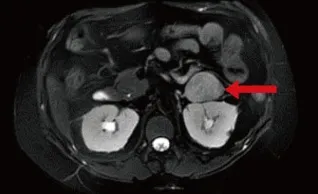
The imaging findings of the patient. (A-D) Plain MRI scan of the patient's abdomen showed an abnormal signal mass in front of the left kidney, which was about 4.7x3.3x3.7cm in size and had a clear boundary.
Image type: radiology (mri)